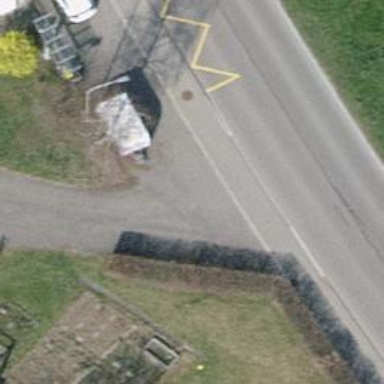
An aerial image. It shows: Post box is visible.